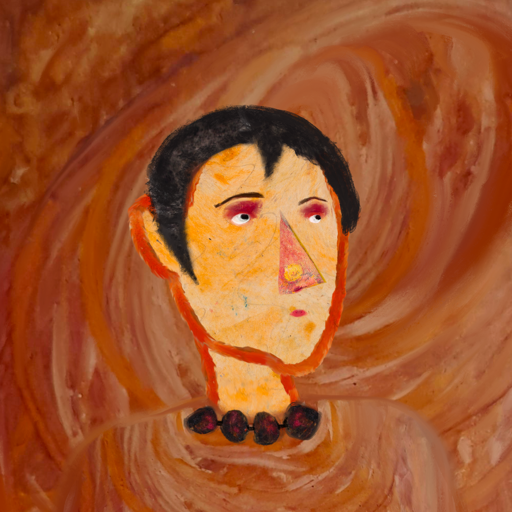
Background: Pious_Lady, Head And Neck Side: Experience, Face Side: Irani, Bust: Pious_Lady, Hair Side: Roy_Bahadur, Head Accessory: Blank, Second Necklace: Blank, Necklace: Mosgoul, Baby: Blank